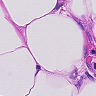
Metastatic tissue present: no